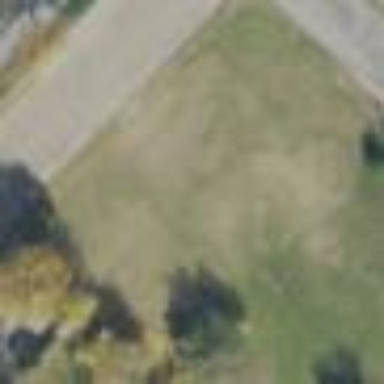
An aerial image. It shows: Grassy plot in zoning area.